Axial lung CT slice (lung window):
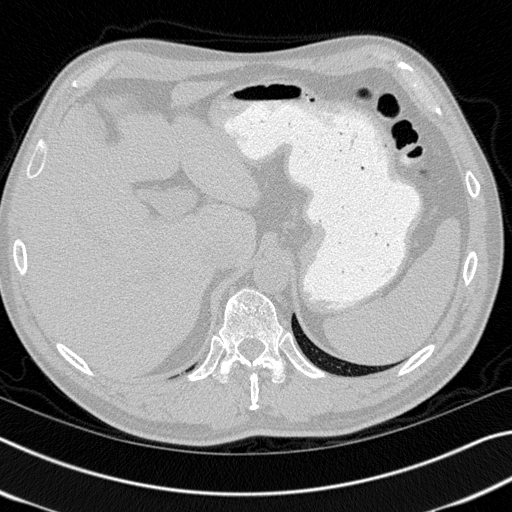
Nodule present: no